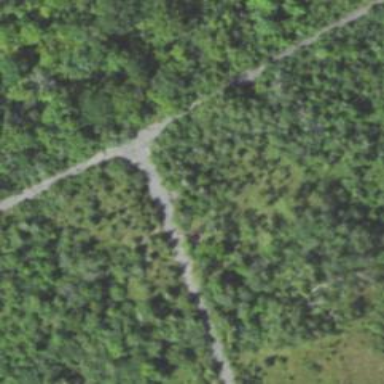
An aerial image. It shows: Path.